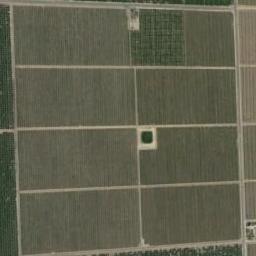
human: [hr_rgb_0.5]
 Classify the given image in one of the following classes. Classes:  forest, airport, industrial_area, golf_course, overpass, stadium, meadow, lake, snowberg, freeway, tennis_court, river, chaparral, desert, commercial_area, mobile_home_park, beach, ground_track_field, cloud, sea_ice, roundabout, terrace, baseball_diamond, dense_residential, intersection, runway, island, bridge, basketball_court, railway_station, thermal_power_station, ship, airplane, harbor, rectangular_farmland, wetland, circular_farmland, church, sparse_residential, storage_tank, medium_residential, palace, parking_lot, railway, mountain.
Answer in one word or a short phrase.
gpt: rectangular_farmland